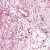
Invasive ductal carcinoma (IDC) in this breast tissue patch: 0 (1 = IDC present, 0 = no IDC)